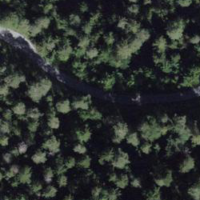
EUNIS habitat code: 43
Species observed at this site:
Ophrys insectifera